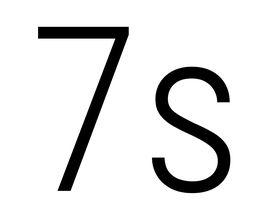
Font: Roboto_Condensed_Light